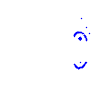
Particle: kaon